Question: I'm trying to do a simple mac app that can interact with google drive sdk, but it seems that mono can not load or find the assembly. I'm sure I've all the dlls referenced in the project and they're in the output folder.
Haven't tried with mono on windows, but i've tried the same code with .net in windows and it works. I've read something about libgdata-cil-dev <URL>, but I do not have any idea how to install that on a mac

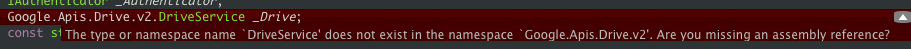
Answer: Yay!
It's compiling. What I did?
Well first of all I tried with the <URL> and it failed.
I downloaded the source from <URL>
And copy the files in my project
- -
Removed the dependencies
- -
Add a reference to
- <URL>
And it Built!!!